Interaction volume radius: 5 \u00c5
Interaction volume height: 40 \u00c5
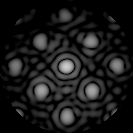
Disorder parameter: 0.1816